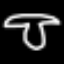
Label: mushroom